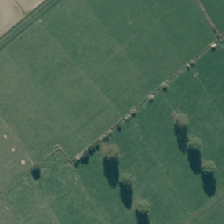
Land cover: shortrotation_cropland